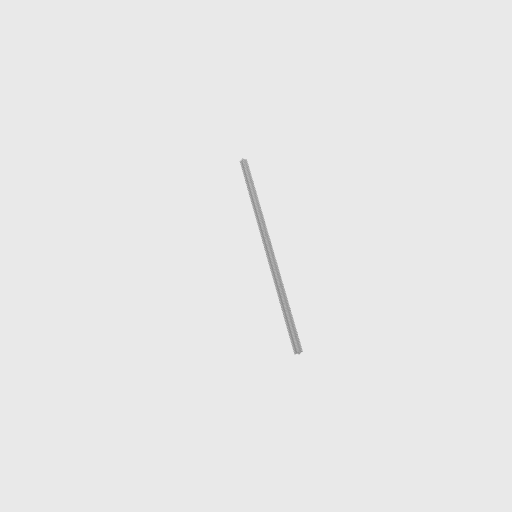
Part: GoRAIL912